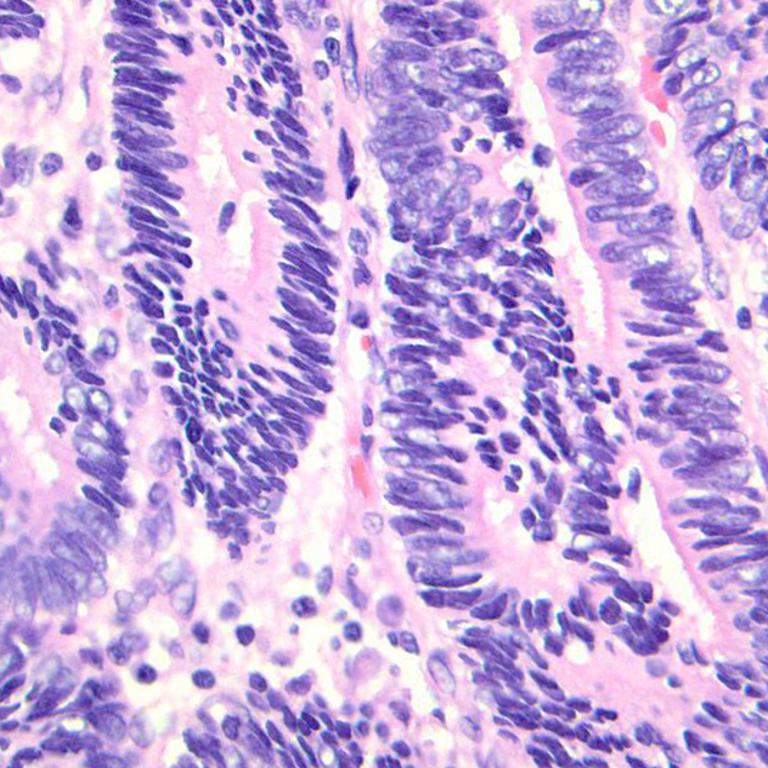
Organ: colon
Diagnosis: adenocarcinomas